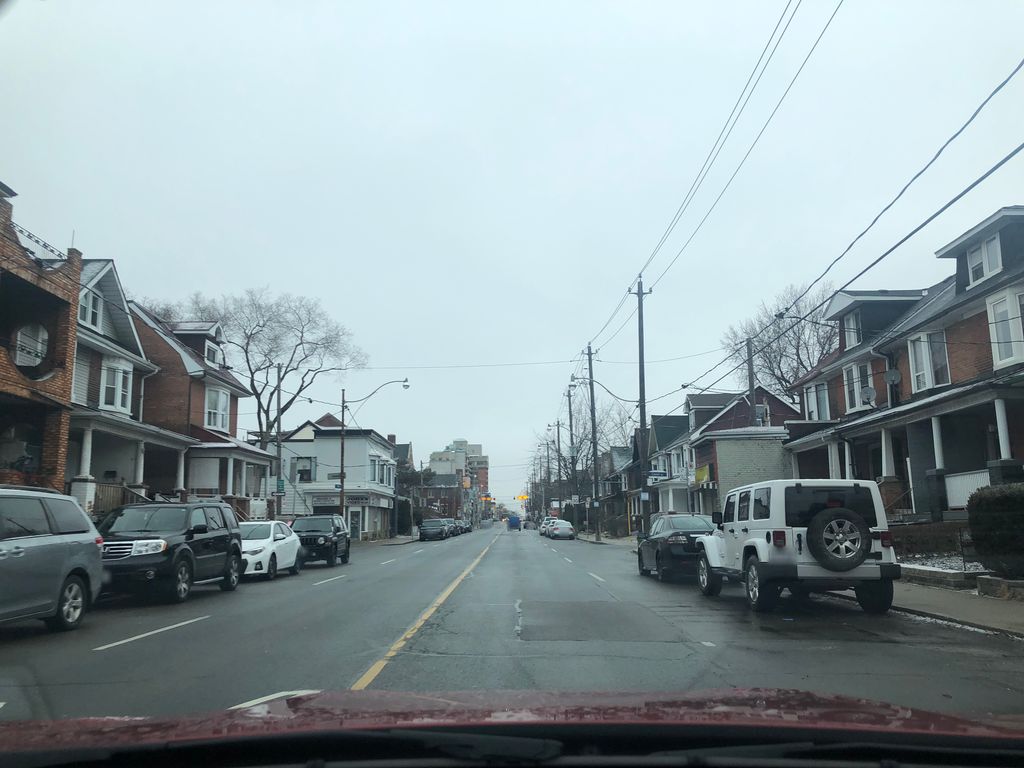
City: toronto